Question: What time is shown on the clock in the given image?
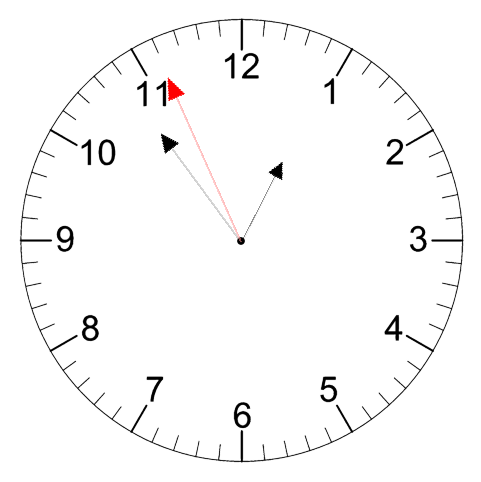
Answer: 12:53:56